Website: crate-barrel
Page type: billing-address
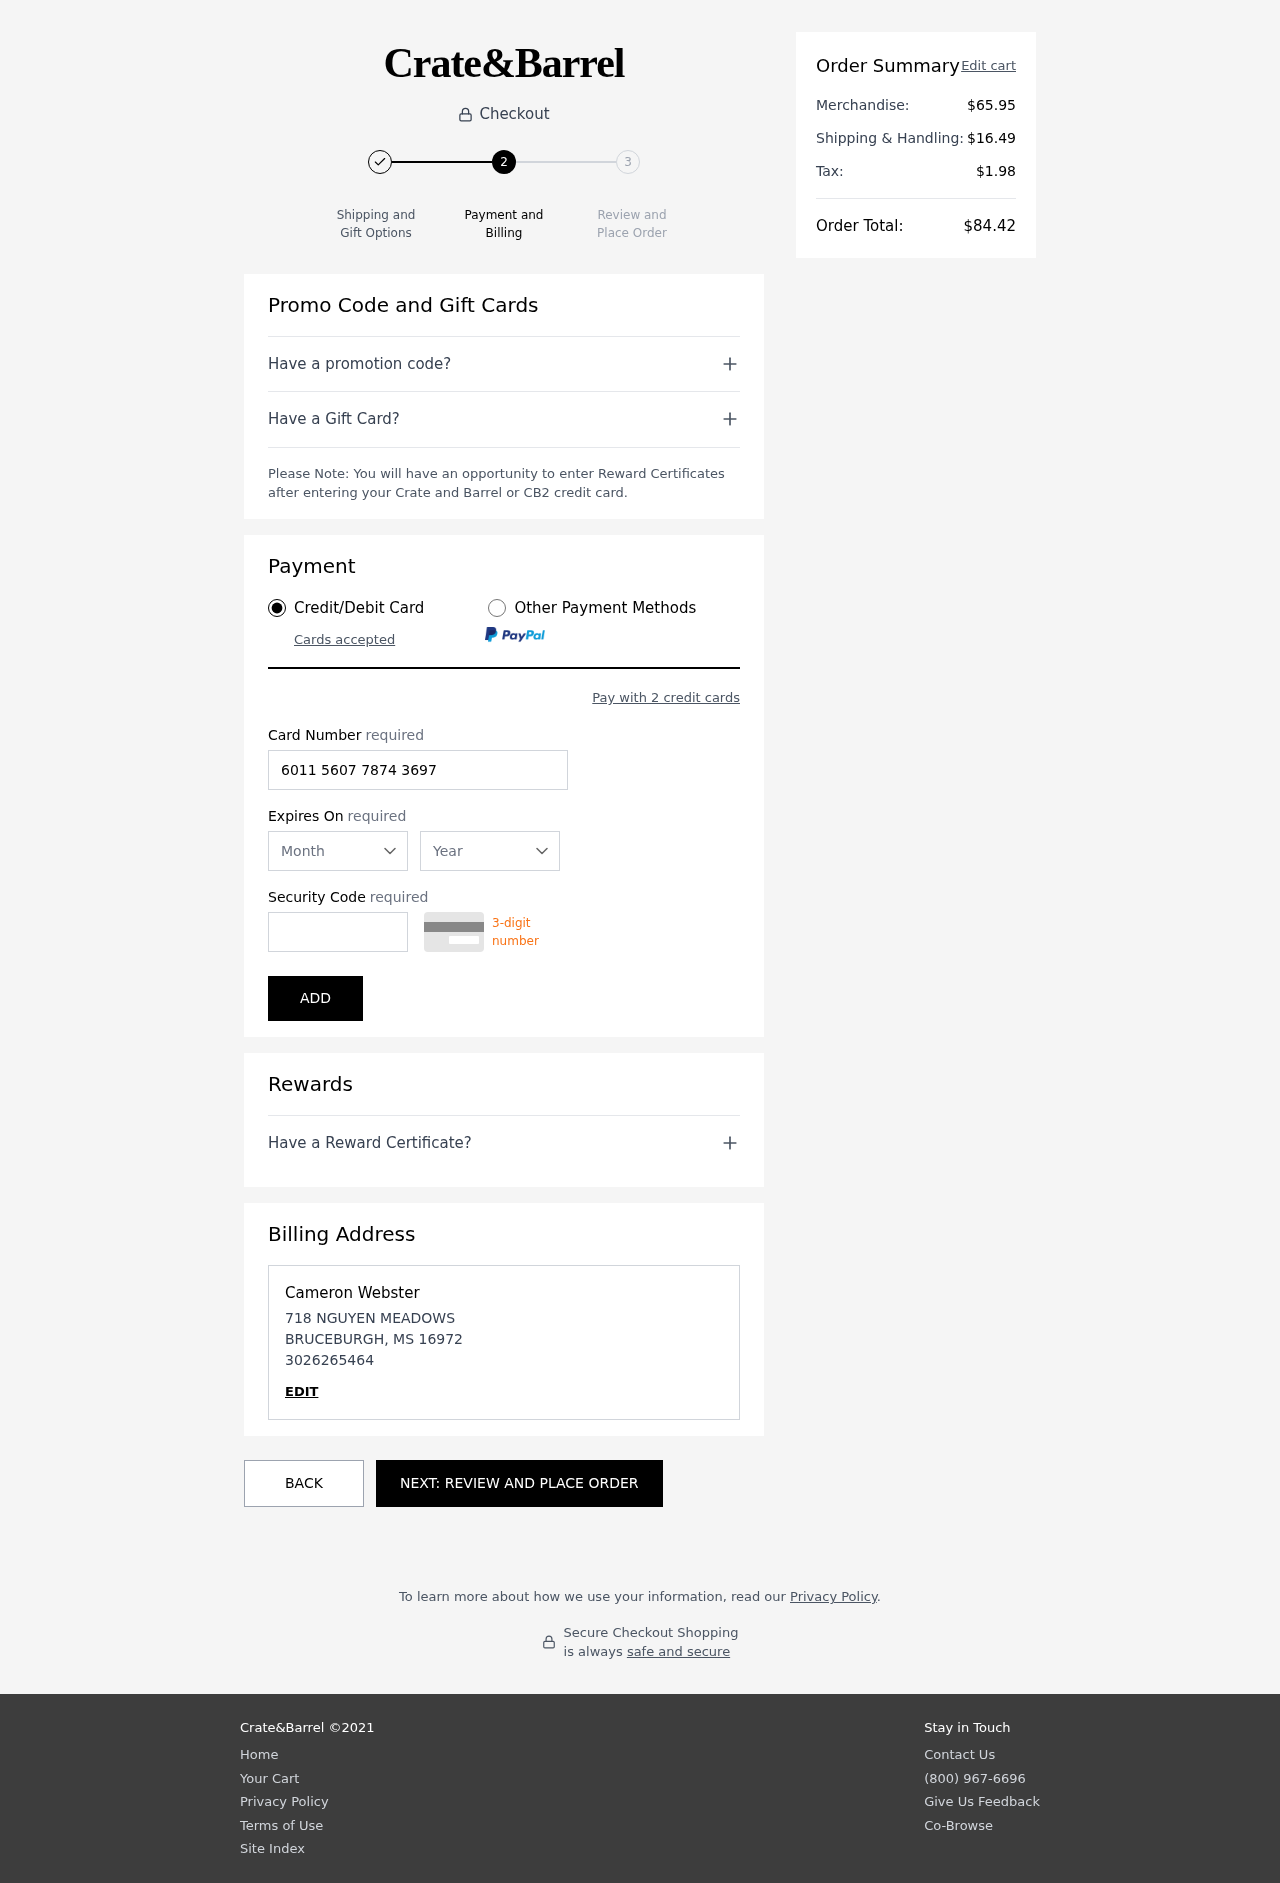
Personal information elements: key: PII_CARD_CVV
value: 077
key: PII_CARD_EXPIRY_MONTH
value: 02
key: PII_CARD_EXPIRY_YEAR
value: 30
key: PII_CARD_NUMBER
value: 6011 5607 7874 3697
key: PII_CITY
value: BRUCEBURGH
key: PII_FULLNAME
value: Cameron Webster
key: PII_PHONE
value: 3026265464
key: PII_POSTCODE
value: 16972
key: PII_STATE_ABBR
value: MS
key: PII_STREET
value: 718 NGUYEN MEADOWS
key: PII_FIRSTNAME
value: Cameron
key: PII_LASTNAME
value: Webster
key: PII_PHONE_LINE
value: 5464
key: PII_PHONE_SUFFIX
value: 5464
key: PII_POSTCODE_FULL
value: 16972
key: PII_PHONE2
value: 3026265464
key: PII_PHONE3
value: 3026265464
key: PII_FULLNAME2
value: Cameron Webster
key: PII_FULLNAME3
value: Cameron Webster
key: PII_FIRSTNAME2
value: Cameron
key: PII_FIRSTNAME3
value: Cameron
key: PII_LASTNAME2
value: Webster
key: PII_LASTNAME3
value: Webster
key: PII_FIRSTNAME_DERIVED
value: Cameron
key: PII_LASTNAME_DERIVED
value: Webster
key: PII_PHONE_NUMERIC
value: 3026265464
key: PII_PHONE_LINE_NUMERIC
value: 5464
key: PII_PHONE_SUFFIX_NUMERIC
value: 5464
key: PII_POSTCODE_NUMERIC
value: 16972
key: PII_PHONE2_NUMERIC
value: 3026265464
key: PII_PHONE3_NUMERIC
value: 3026265464
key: PII_FULLNAME_DERIVED
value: Cameron Webster
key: PII_NAME_FULL_DERIVED
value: Cameron Webster
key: PII_PHONE_DIGITS
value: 3026265464
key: PII_PHONE_LAST4
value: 5464
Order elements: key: ORDER_SUBTOTAL
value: $65.95
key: ORDER_SHIPPING_COST
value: $16.49
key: ORDER_TAX
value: $1.98
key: ORDER_TOTAL
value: $84.42